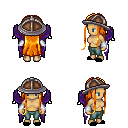
a pixel art fantasy rpg character, female body template, human, tanned skin, purple wings, teal pants, light blonde extra-long hairstyle, chain helm, white cloth bracers, black slippers, four views (front, back, left, right), 2x2 character sprite sheet, small pixel art, hard edges, no anti-aliasing